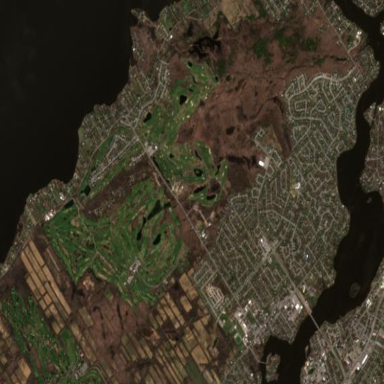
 place for golfing and leisure activities."